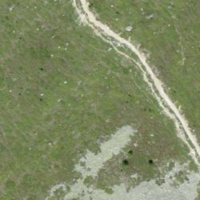
EUNIS habitat code: 26
Species observed at this site:
Jacobaea incana